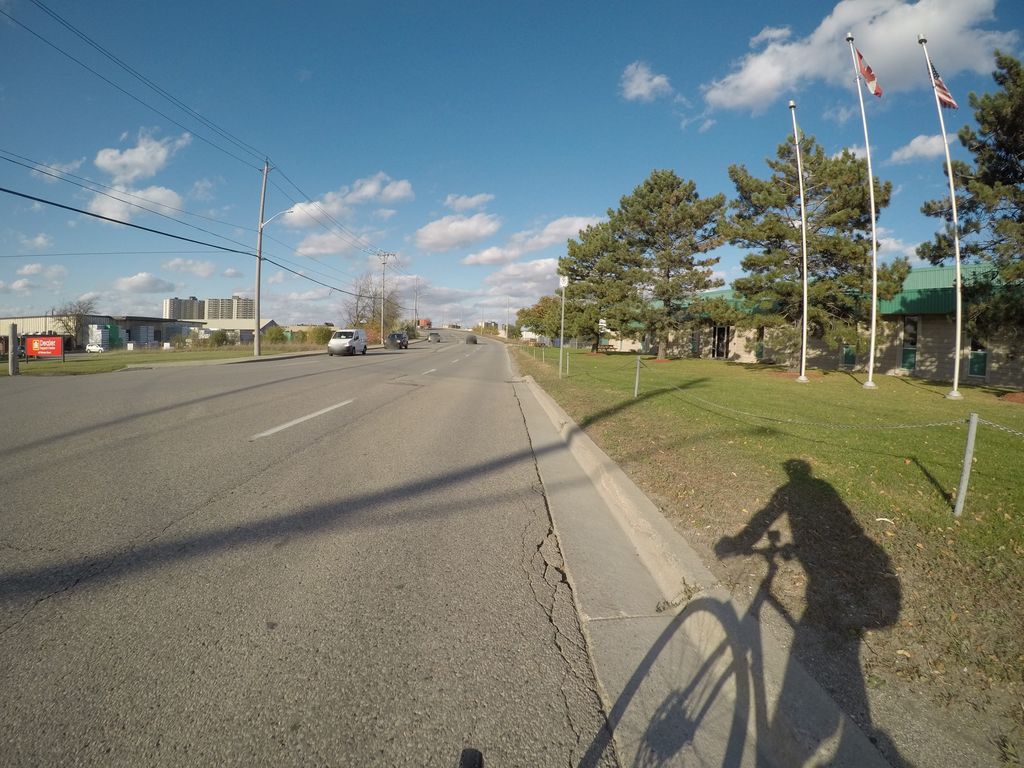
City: kitchener-waterloo